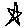
Label: star